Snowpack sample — Loveland Pass, Silver Plume, Colorado, USA (1/12/25, 11:40 AM MST)
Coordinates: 39.66, -105.88
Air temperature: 7 °F
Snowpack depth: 140 cm
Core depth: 10 cm
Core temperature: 41 °F
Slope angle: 11°, slope face: 30°
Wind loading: high
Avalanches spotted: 2
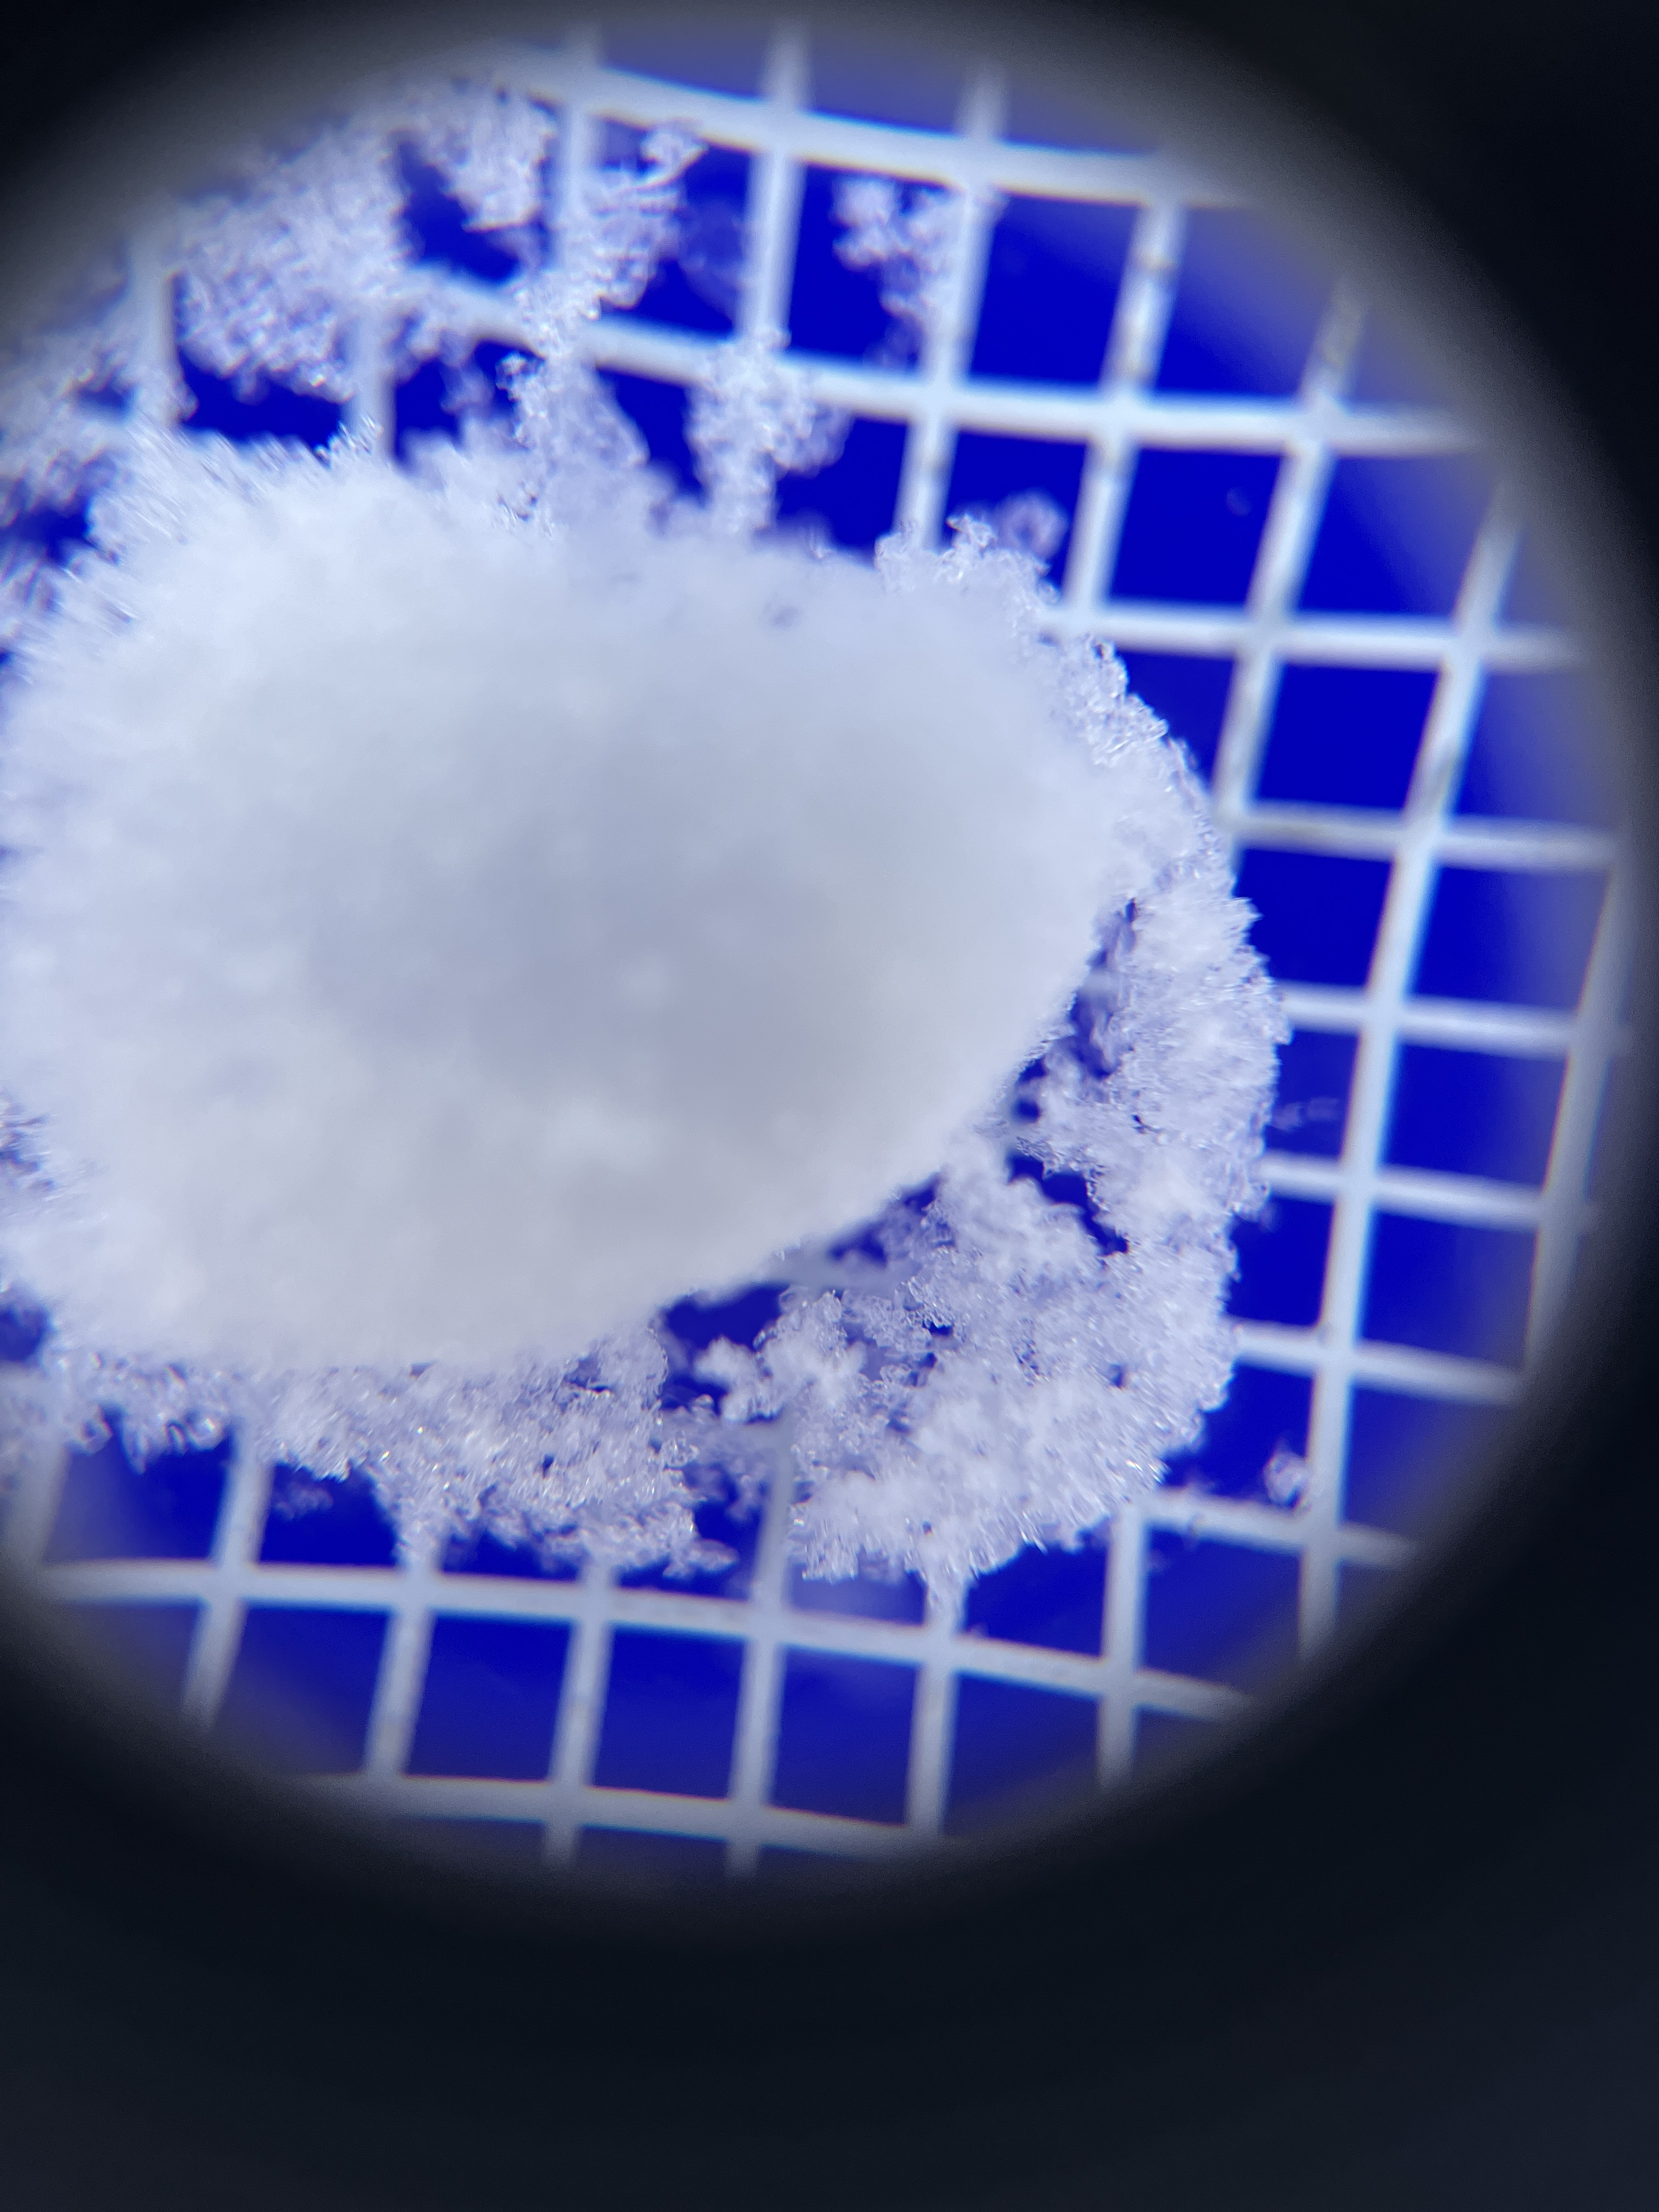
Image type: magnified_profile
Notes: Pilot using slightly modified coring method that took too large segment for snow profile picturing, advised not to use in higher level models. Two avalanche on south face nearby, partially cloudy with light snow in the last 24 hours. Lots of wind loading on eastern features.